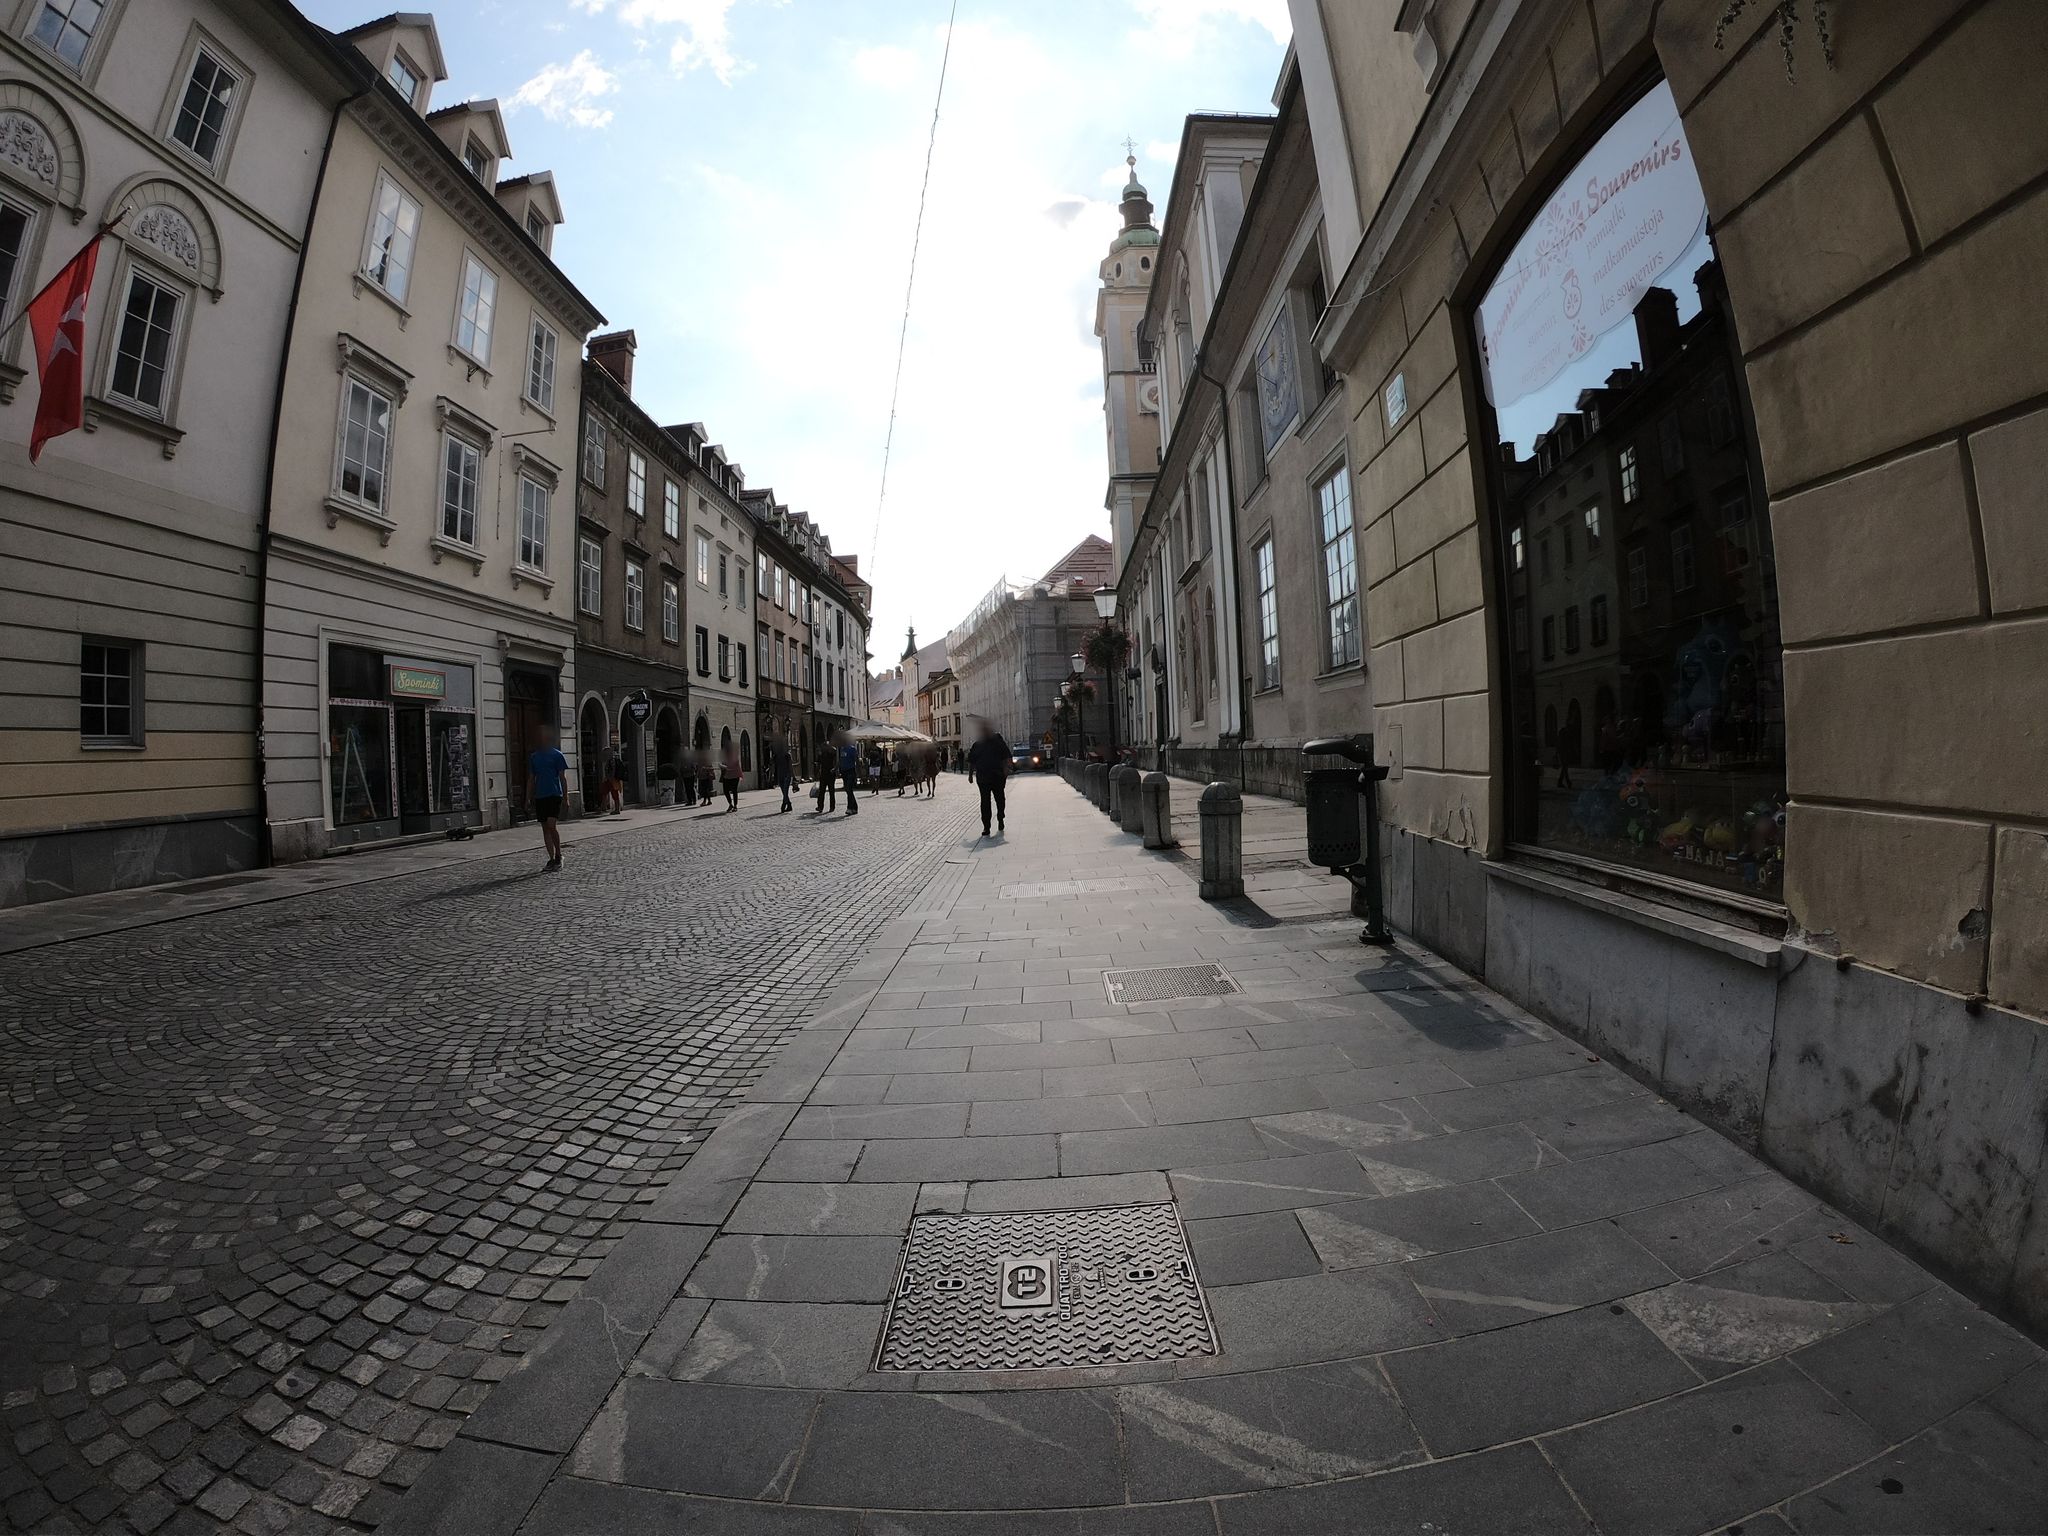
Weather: clear
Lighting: day
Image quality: good
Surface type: walking surface
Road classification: pedestrian, living_street
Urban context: urban centre
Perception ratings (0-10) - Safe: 5.12, Lively: 9.01, Beautiful: 4.48, Boring: 4.5, Depressing: 1.98, Wealthy: 4.11